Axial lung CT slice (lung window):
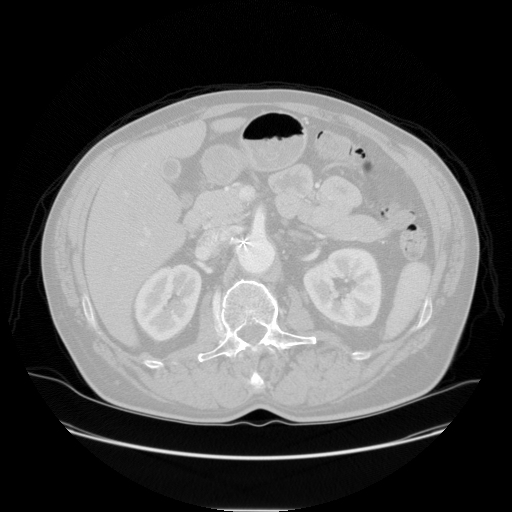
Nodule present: no